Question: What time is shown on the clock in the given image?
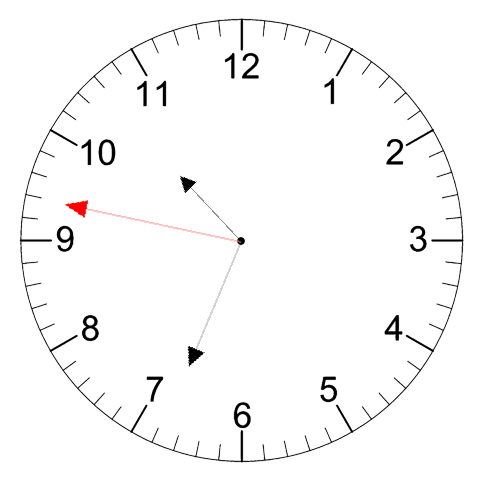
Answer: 10:33:47